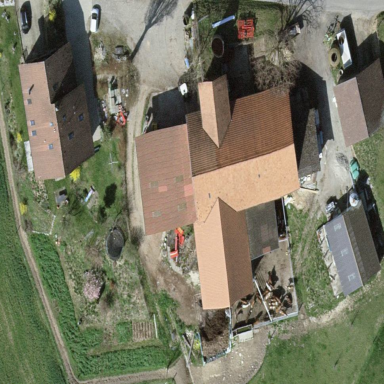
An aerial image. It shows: Farmyard area.